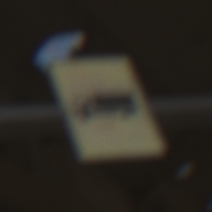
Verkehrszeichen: KFZZulaessigeGesamtmasse3Komma5TOhnePfeilsymbol
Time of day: SunriseSunset
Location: Roofed (Suburban)
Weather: Clear
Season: NotSpecified
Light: Natural